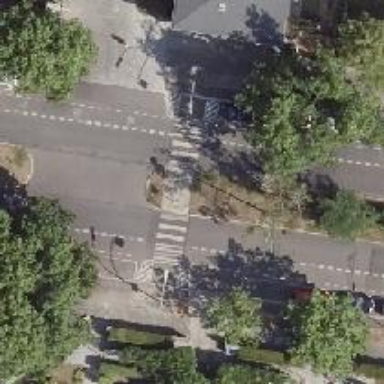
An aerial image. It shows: Marked pedestrian crossing with zebra designation and central island.